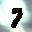
Label: 7